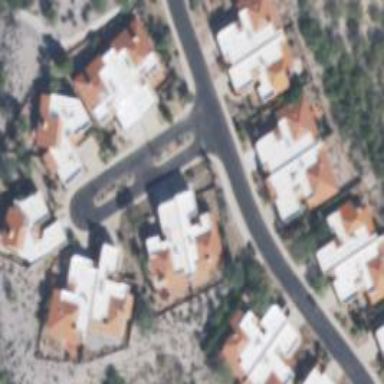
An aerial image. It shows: Residential road.